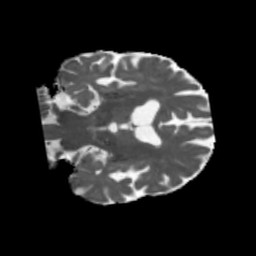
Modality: MD
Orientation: coronal
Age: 68
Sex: male
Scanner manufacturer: siemens
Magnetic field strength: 3 T
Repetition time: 5.47 s
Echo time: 0.0854 s